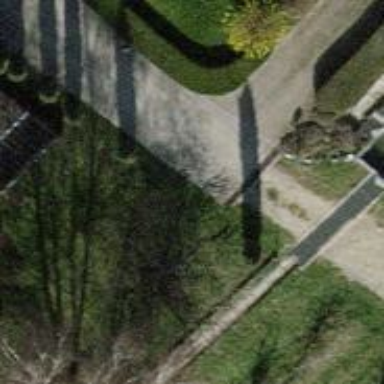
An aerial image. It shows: Asphalt road in residential area.